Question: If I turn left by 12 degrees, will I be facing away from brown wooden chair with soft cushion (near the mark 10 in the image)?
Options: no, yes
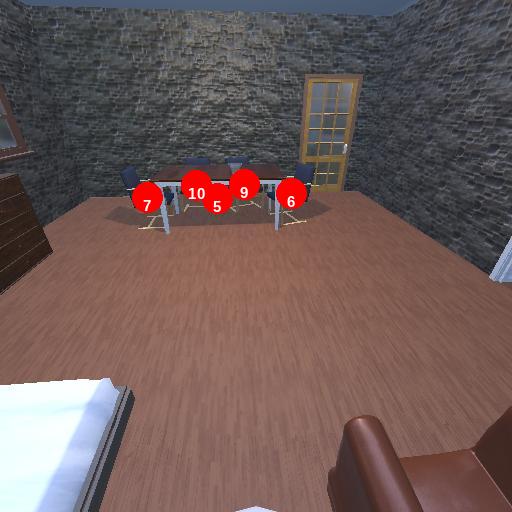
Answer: no